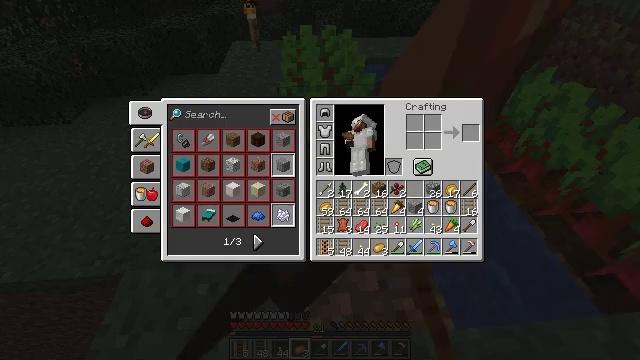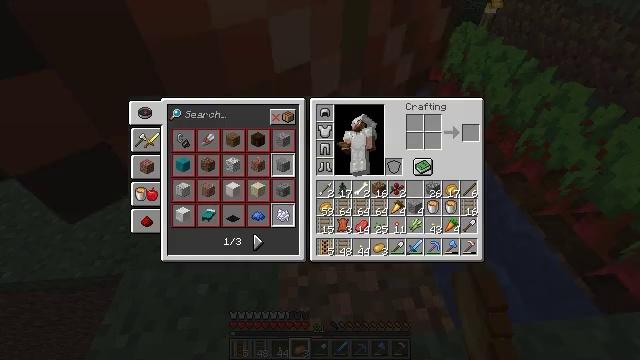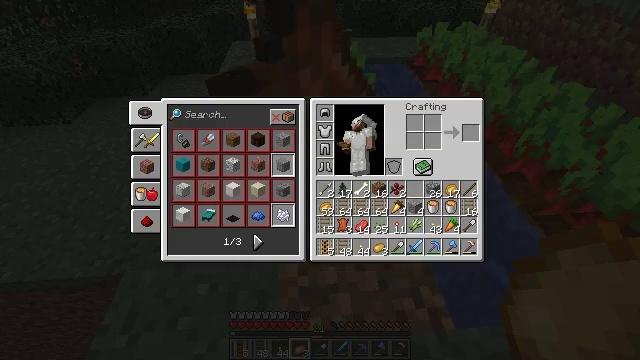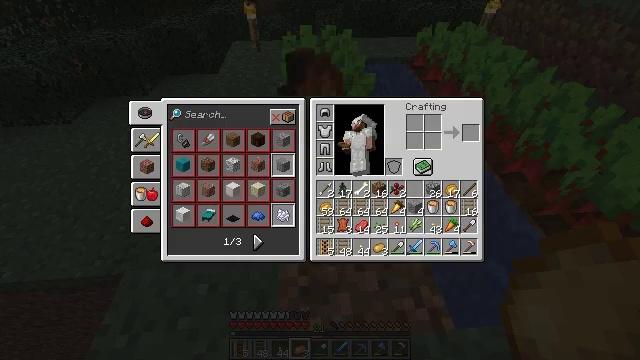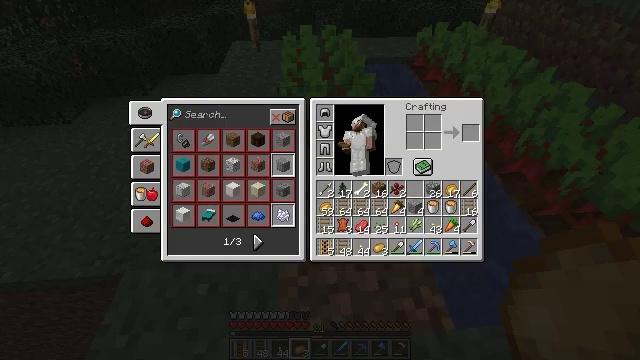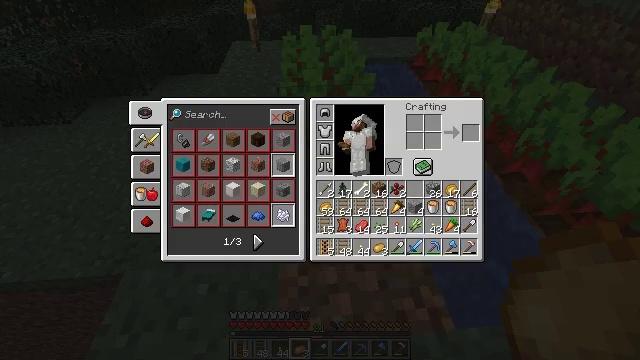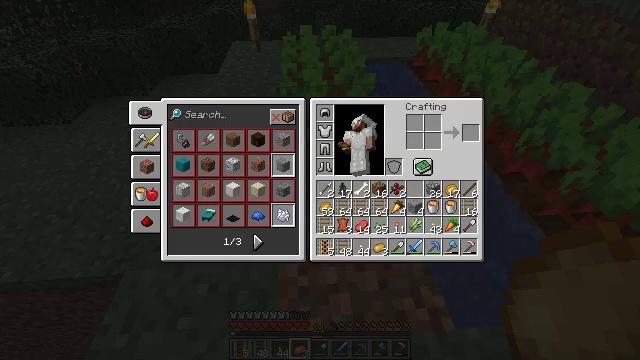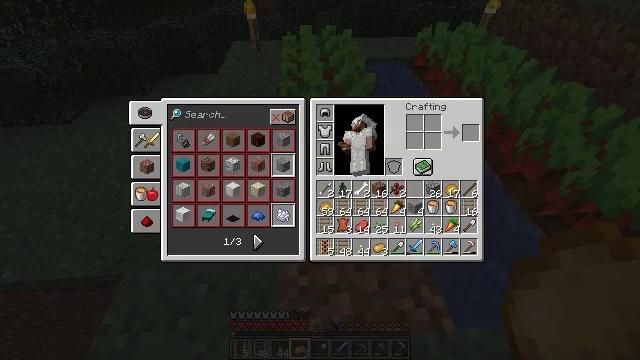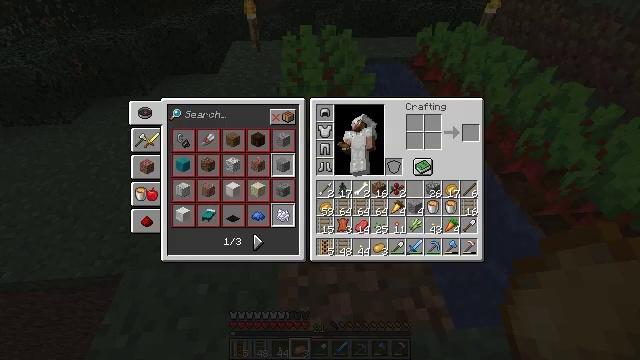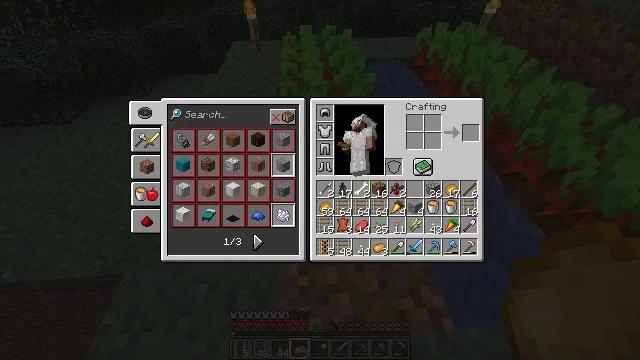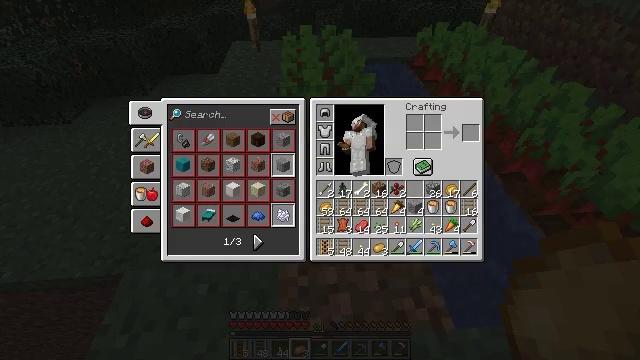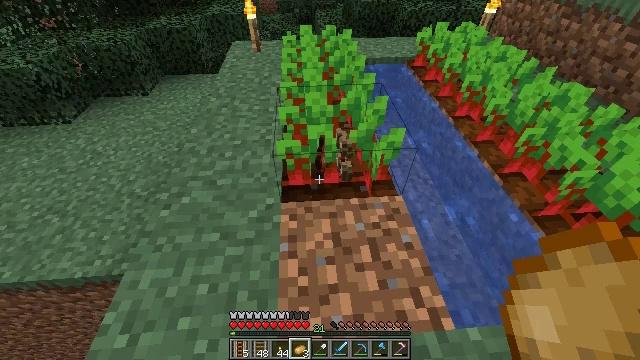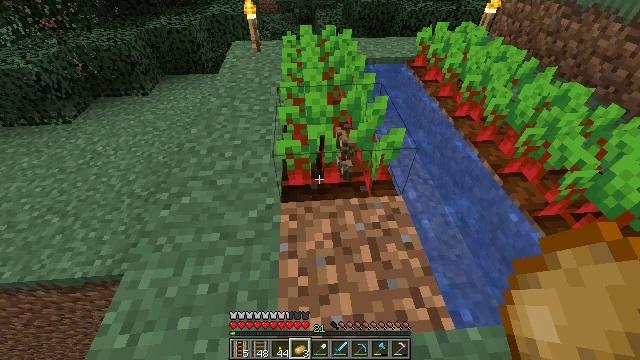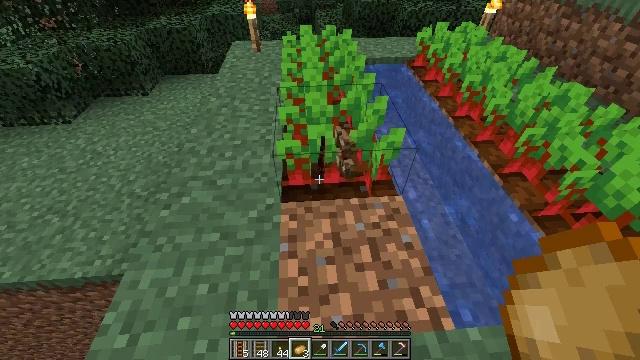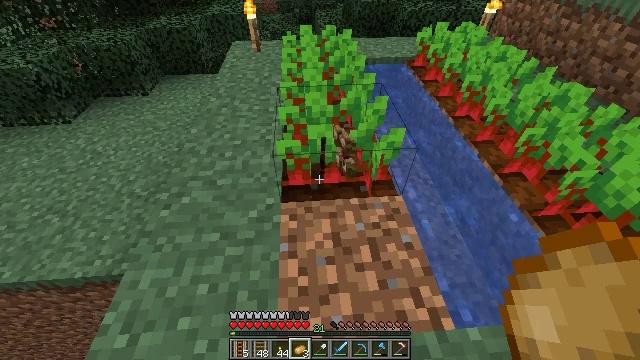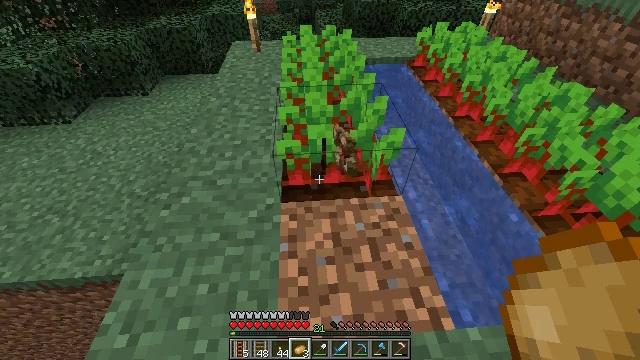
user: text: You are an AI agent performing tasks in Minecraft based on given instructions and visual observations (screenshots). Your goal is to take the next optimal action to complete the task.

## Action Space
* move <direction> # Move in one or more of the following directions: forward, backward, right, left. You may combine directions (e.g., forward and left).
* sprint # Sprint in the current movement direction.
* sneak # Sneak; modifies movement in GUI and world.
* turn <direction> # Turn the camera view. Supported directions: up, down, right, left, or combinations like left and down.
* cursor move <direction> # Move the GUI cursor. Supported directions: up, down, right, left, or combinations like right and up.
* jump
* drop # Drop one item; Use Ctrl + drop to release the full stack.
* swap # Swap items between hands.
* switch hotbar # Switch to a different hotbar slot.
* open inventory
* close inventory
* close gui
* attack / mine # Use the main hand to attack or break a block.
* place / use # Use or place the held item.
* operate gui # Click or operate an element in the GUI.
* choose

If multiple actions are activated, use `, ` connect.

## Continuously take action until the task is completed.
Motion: motion action
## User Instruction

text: Drop a bone.
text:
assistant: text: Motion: no_op
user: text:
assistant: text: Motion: no_op
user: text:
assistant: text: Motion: no_op
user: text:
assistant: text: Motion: no_op
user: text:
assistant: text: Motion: no_op
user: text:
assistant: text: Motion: no_op
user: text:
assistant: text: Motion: no_op
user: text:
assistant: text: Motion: no_op
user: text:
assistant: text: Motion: no_op
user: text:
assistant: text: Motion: no_op
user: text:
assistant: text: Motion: no_op
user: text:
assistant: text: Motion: no_op
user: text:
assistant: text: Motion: no_op
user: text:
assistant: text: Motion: no_op
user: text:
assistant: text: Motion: no_op
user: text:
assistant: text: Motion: no_op
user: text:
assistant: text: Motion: turn down
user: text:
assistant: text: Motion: turn right and down
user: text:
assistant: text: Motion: turn down
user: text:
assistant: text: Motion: no_op
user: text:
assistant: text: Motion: no_op
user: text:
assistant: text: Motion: no_op
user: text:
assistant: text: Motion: no_op
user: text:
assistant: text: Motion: no_op
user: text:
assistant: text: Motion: no_op
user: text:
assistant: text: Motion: no_op
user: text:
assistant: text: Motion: no_op
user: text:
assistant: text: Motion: no_op
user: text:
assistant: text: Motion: no_op
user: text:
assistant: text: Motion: no_op